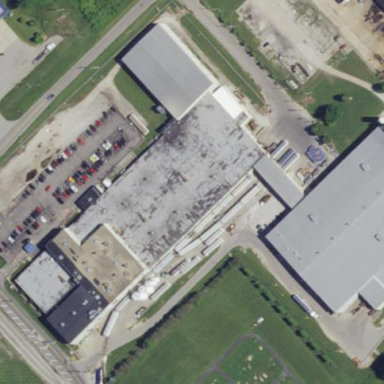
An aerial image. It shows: Industrial building in industrial area.